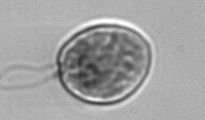
Label: Prorocentrum